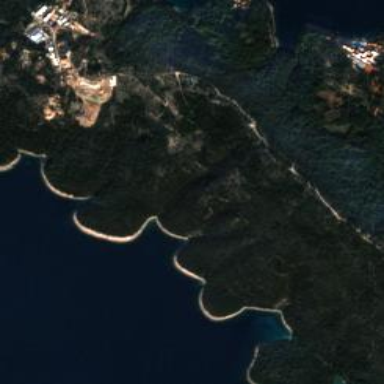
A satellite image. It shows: Beautiful bay with natural surroundings.